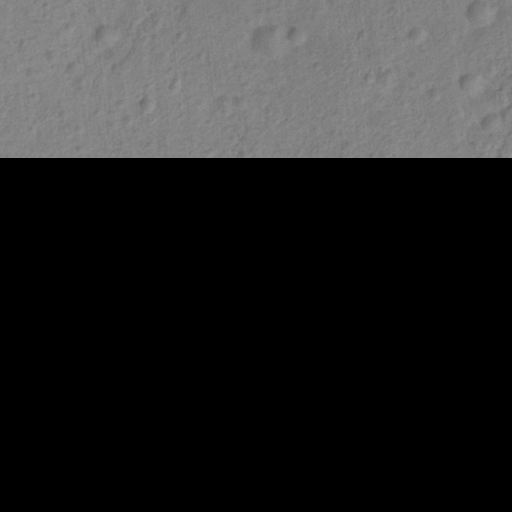
Classes present: Background, Cone